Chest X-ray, PA view. Patient: 24 years old, sex M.
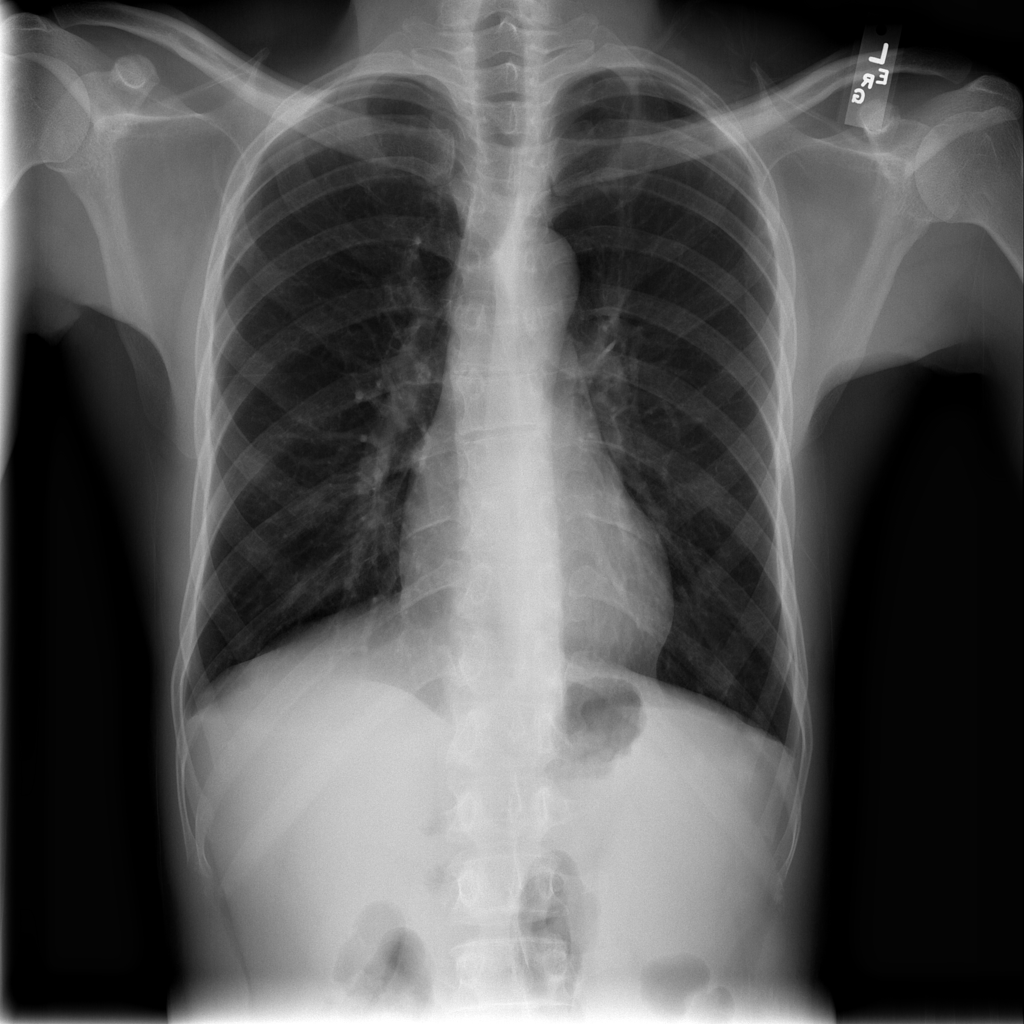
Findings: No Finding